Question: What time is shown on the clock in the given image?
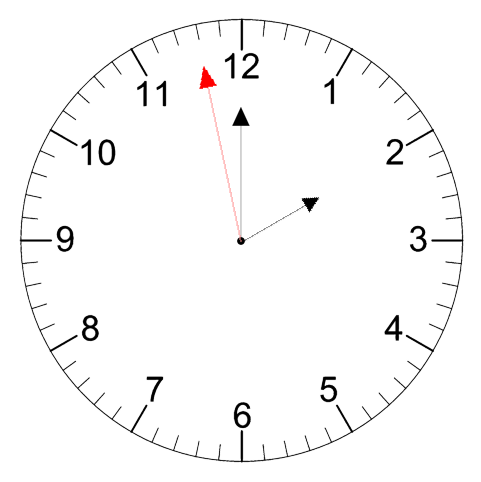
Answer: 01:59:58